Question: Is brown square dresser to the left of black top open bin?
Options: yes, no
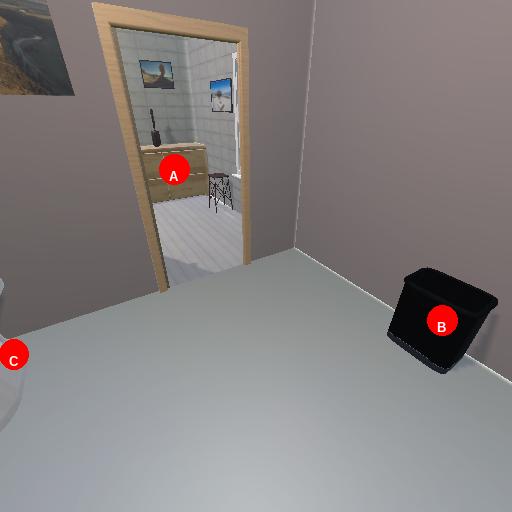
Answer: yes